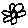
Label: flower